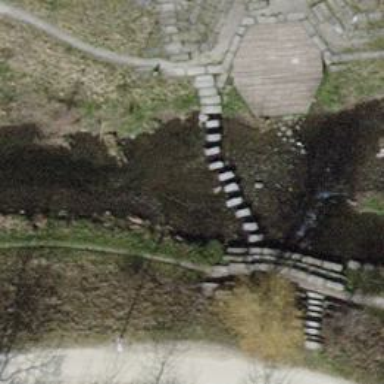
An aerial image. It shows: Path.